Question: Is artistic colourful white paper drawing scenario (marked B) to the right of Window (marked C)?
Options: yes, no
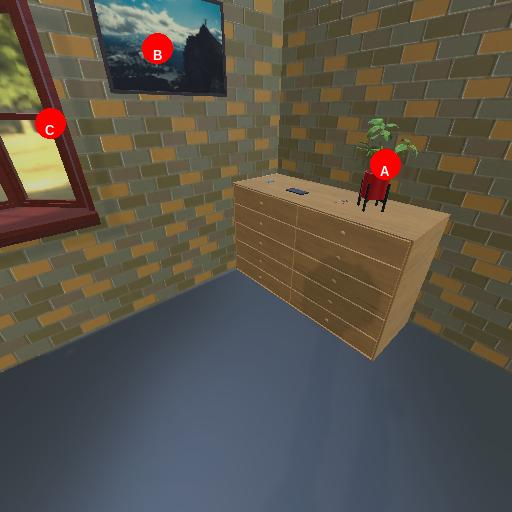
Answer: yes